Interaction volume radius: 5 \u00c5
Interaction volume height: 10 \u00c5
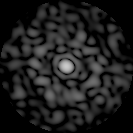
Disorder parameter: 0.8471